Question: I Have a 'div' container with paragraphs and image i want the paragraphs to be width 100% only when image deleted only here the code:
'''
<div class="dynamicPageImageConstant">
<img alt="" src="/Upload/Images/DynamicImages/Subsea Package.jpg">
<p> this is the paragraph</p>
</div>
.dynamicPageImageConstant {
float: left;
padding: 1px;
width: 96%;
}
.dynamicPageImageConstant p {
width: 100%;
}
'''
When I do that the text of the paragraph came down the image and part of it is hidden. Can I fix this with CSS or do I need jQuery?
here screen shot for the issue as more information

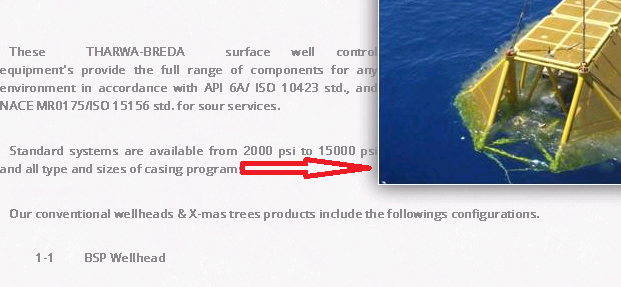
Answer: I'm not sure whether this is most suitable, as its a little hard to ascertain the specifics of what you're after..but you can apply a rule to 'p' tags which only follow 'img' tags, to override the default for when an image is not present:
'''
.DynamicPageImageContant p{ /* default p styling, e.g. with no image present */
width: 100%;
}
.DynamicPageImageContant img + p{ /* p styling with image present */
width: auto;
}
'''
.
## Update: Accepted code:
HTML
'''
<h1>With Image</h1>
<p class="DynamicPageImageContant">
<img alt="" src="https://encrypted-tbn3.gstatic.com/images?q=tbn:ANd9GcTn_KAfHdyEKDpeGIJixdWvr_gvONoL3Pyp8P4VzyAXA3ILs0_r" />Lorem ipsum dolor sit amet, consectetur adipiscing elit. Duis vel pellentesque urna. Fusce euismod, est eget tristique mattis, arcu nibh gravida nisi, ac feugiat dui lorem id sem. Sed quis fringilla nisl, ac dignissim mi. In hac habitasse platea dictumst. Integer elementum nibh eget mi malesuada ornare. Vestibulum ultrices tortor eget suscipit volutpat. Pellentesque venenatis odio sit amet est adipiscing, nec sollicitudin massa luctus. Sed tempor nibh vel pellentesque dictum. Nam porttitor laoreet bibendum.</p>
<h1>Without Image</h1>
<p class="DynamicPageImageContant">Lorem ipsum dolor sit amet, consectetur adipiscing elit. Duis vel pellentesque urna. Fusce euismod, est eget tristique mattis, arcu nibh gravida nisi, ac feugiat dui lorem id sem. Sed quis fringilla nisl, ac dignissim mi. In hac habitasse platea dictumst. Integer elementum nibh eget mi malesuada ornare. Vestibulum ultrices tortor eget suscipit volutpat. Pellentesque venenatis odio sit amet est adipiscing, nec sollicitudin massa luctus. Sed tempor nibh vel pellentesque dictum. Nam porttitor laoreet bibendum.</p>
'''
CSS
'''
.DynamicPageImageContant img {
float:right;
margin:0 5px 5px 0;
}
.DynamicPageImageContant p {
display:inline;
}
'''